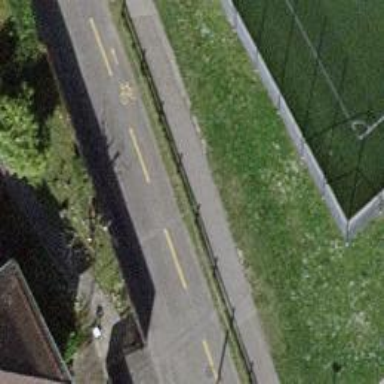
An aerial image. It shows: Asphalt road in residential area with opposite lane cycleway.